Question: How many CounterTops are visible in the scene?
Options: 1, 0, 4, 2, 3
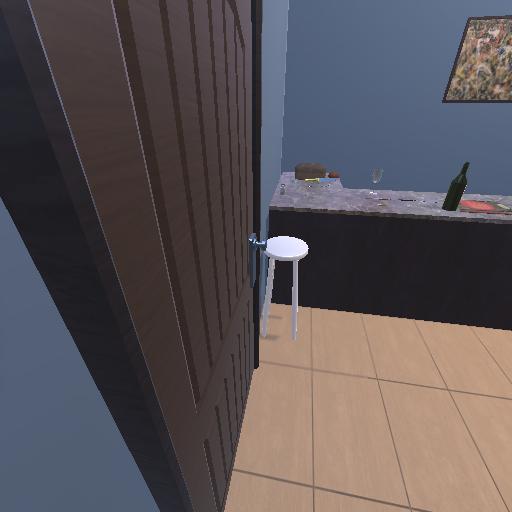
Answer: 1